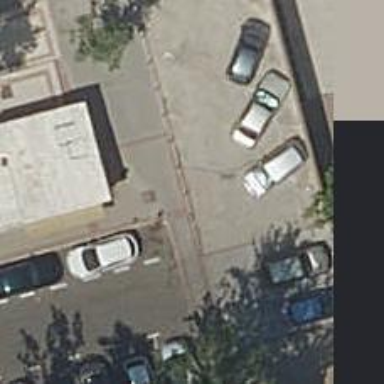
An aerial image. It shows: Bollard barrier.